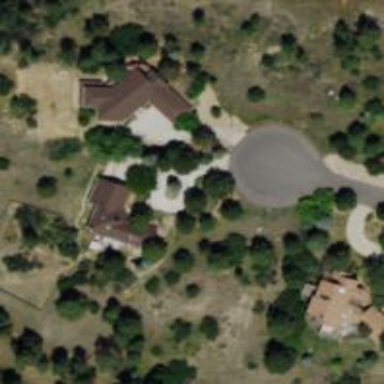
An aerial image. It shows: Driveway.